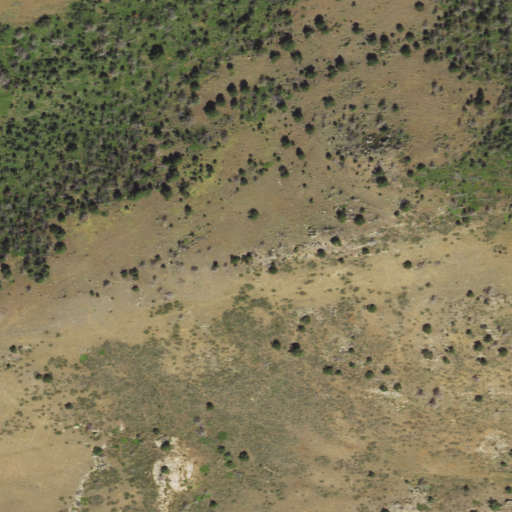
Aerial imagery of mountain in Wyoming named Lake Hill containing shrub, evergreen forest, and grassland